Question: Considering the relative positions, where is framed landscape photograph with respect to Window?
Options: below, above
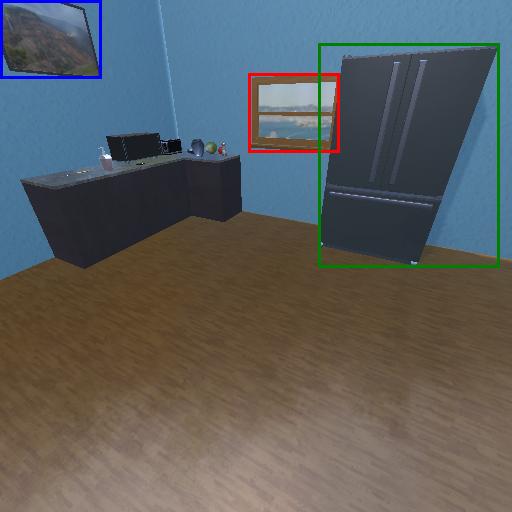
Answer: below